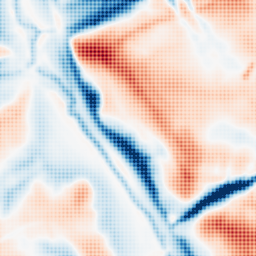
Category: multiscale
Decomposition family: dog_multiscale
Decomposition parameters: sigma_ratio: 2
n_scales: 3
base_sigma: 2
Upsampling method: sinc_hamming
Upsampling parameters: scale: 8
kernel_size: 8
Upsampling scale: 8